Group 1:
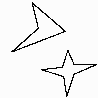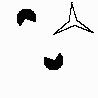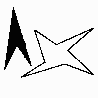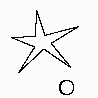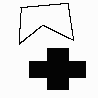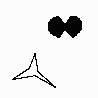
Group 2:
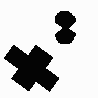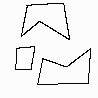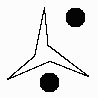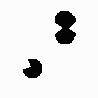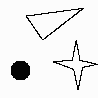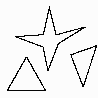
Rule separating the two groups: Five concavities vs. not five concavities.
Concepts: 5, five, indentation, notch, number
Author: Giuseppe Insana